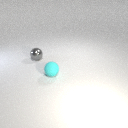
small cyan rubber sphere in front of small gray metal sphere